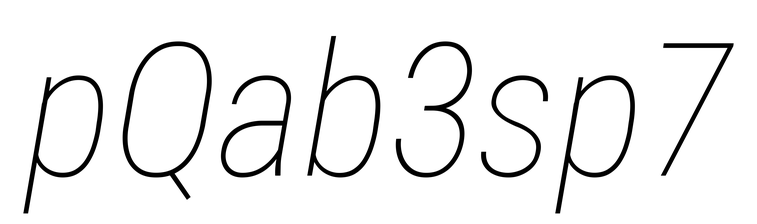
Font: Roboto-Italic_Condensed_Thin_Italic